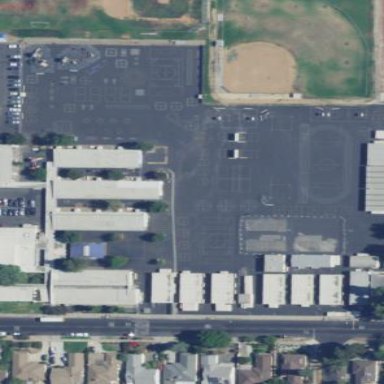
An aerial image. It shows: School.